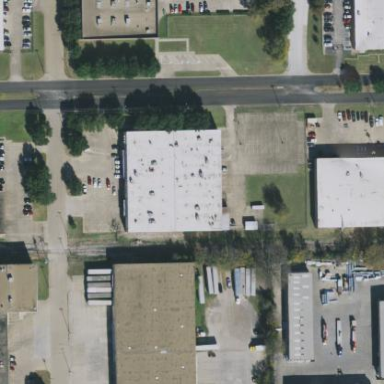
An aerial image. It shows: Warehouse.